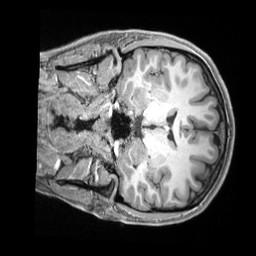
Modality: T1w
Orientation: coronal
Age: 25
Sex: female
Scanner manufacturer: siemens
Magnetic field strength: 3 T
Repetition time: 2.4 s
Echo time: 0.00226 s